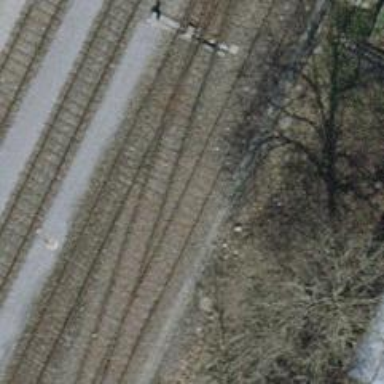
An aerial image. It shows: Yard with single rail track. The railway track is electrified with contact line for service purposes.